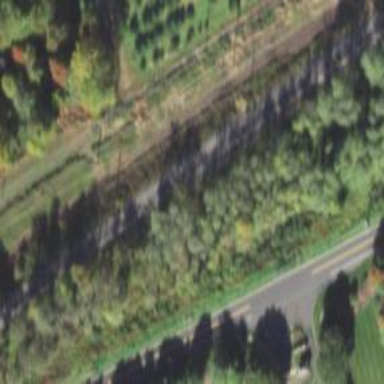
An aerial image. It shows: Railway track.